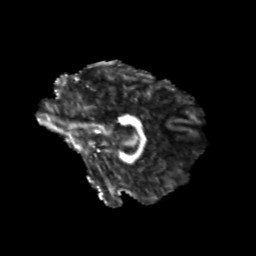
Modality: FA
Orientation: sagittal
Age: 19
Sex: male
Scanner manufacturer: siemens
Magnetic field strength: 3 T
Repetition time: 3.5 s
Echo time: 0.104 s